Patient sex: M
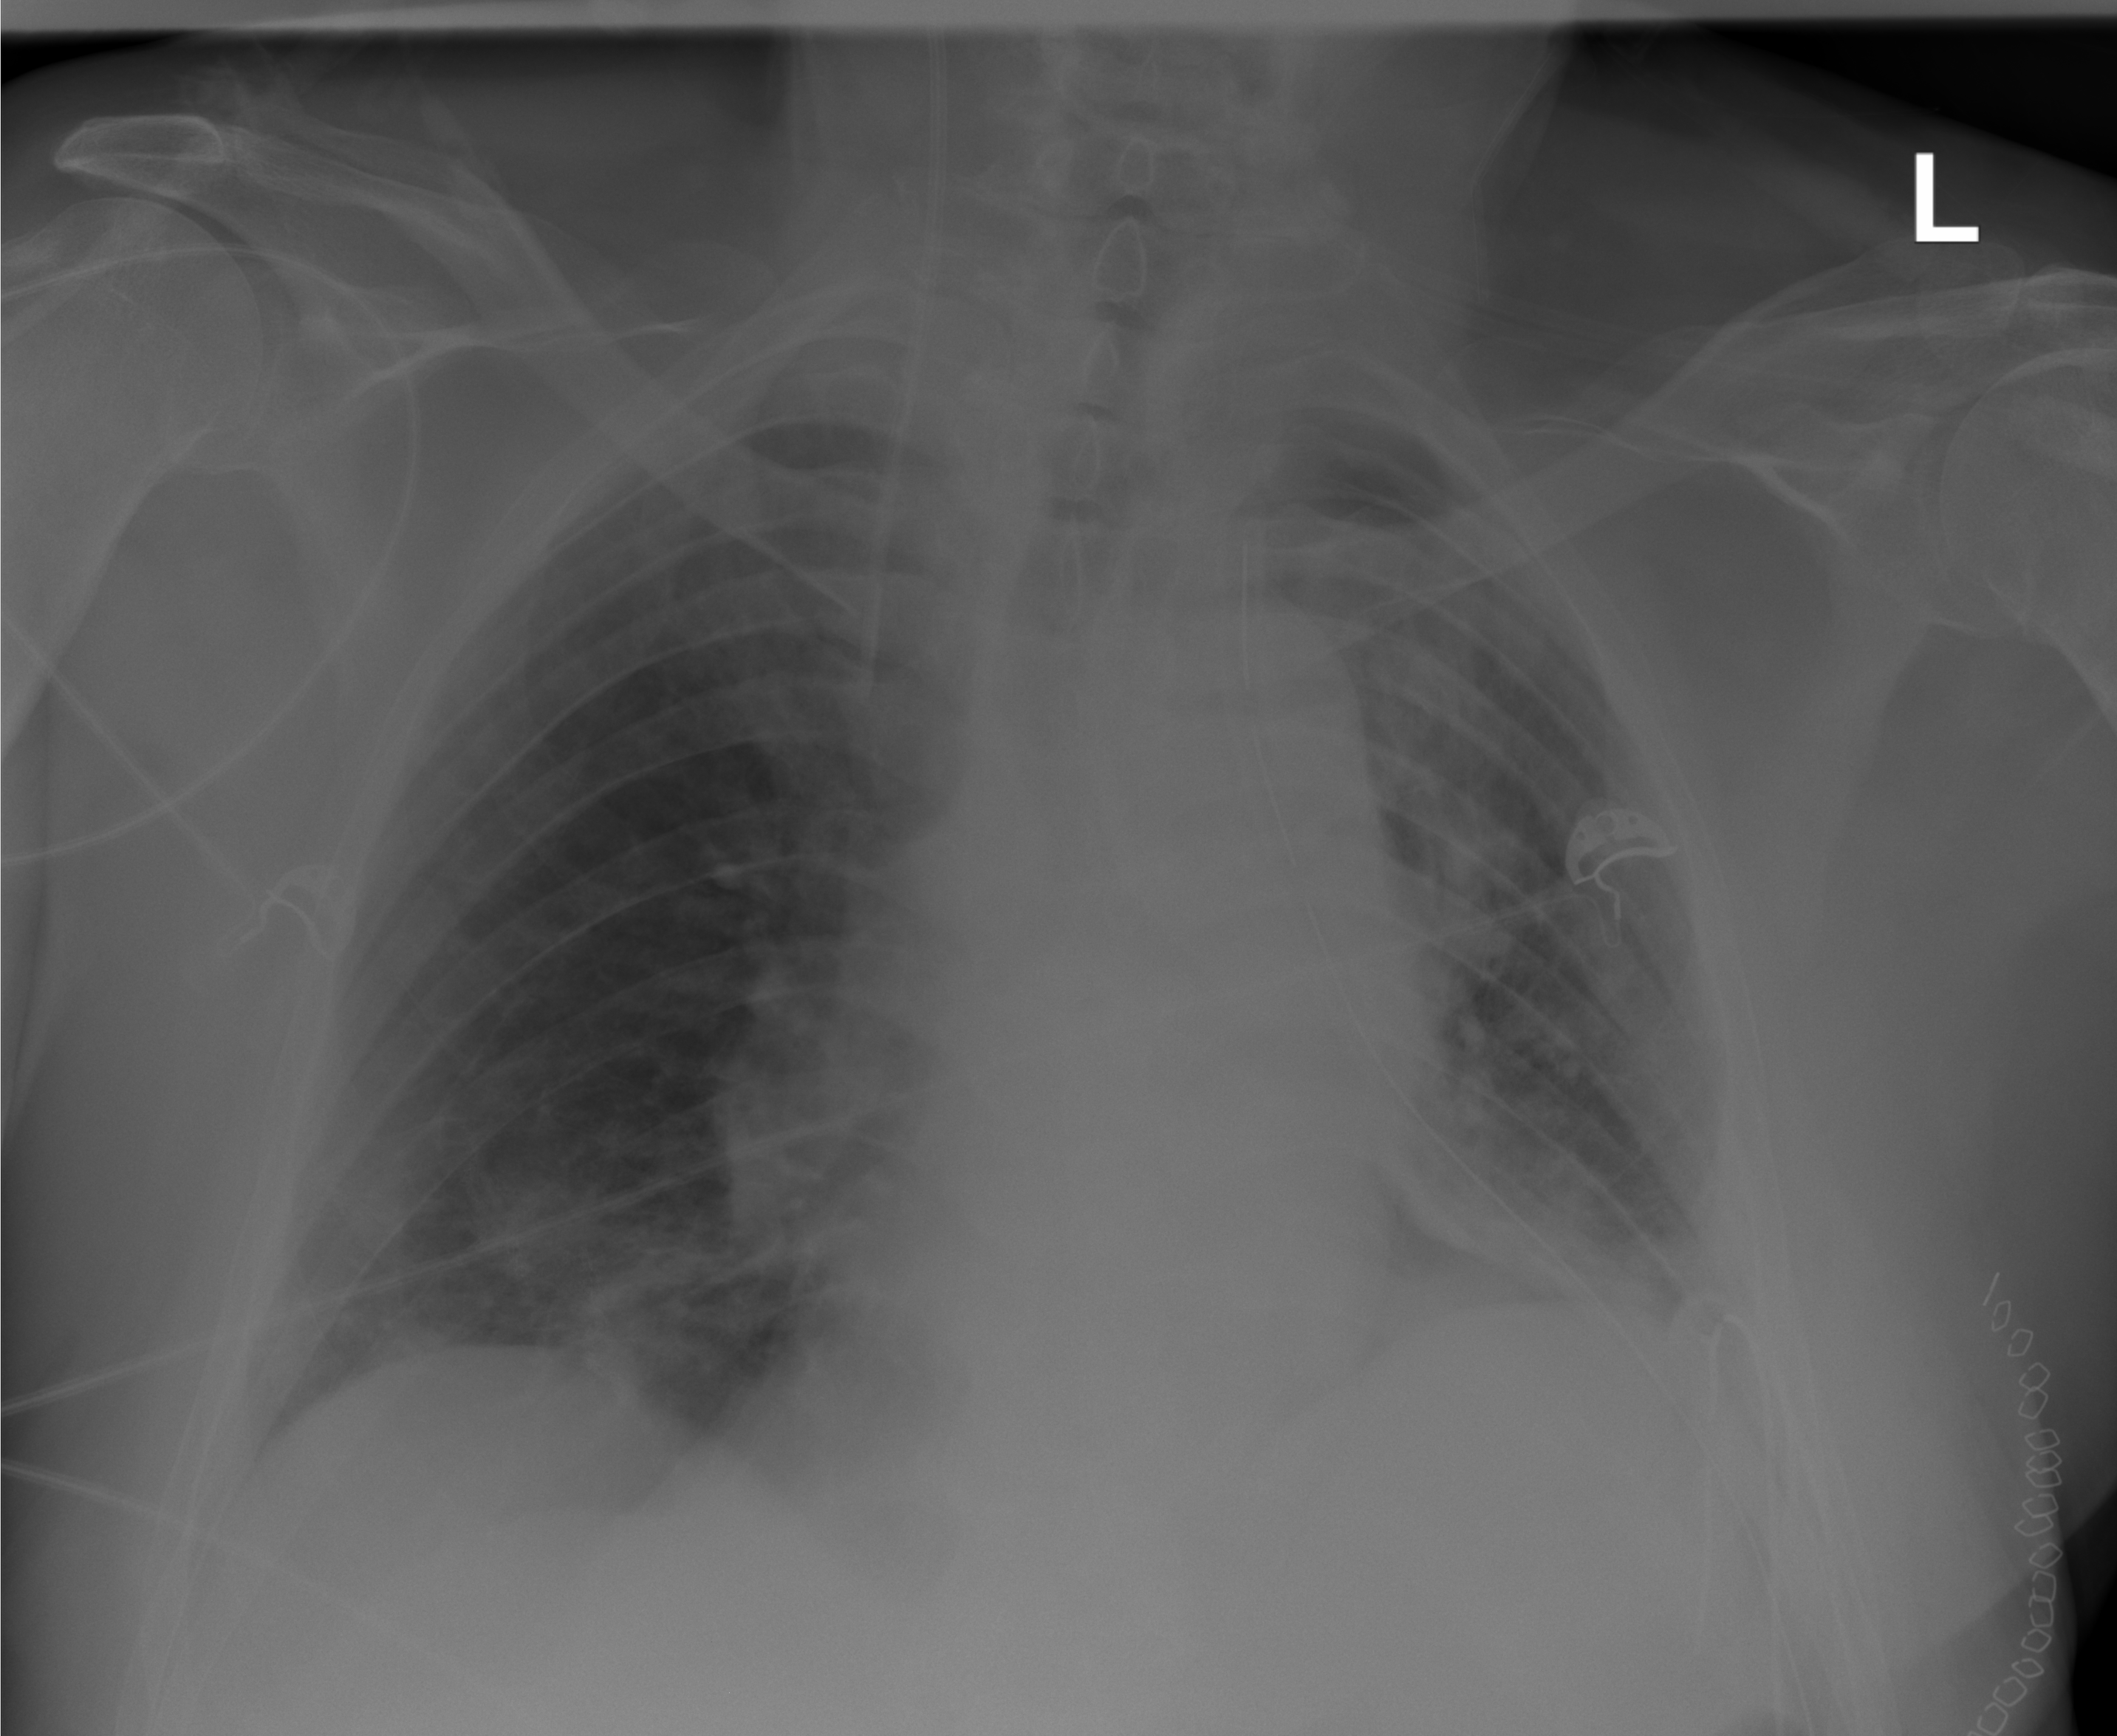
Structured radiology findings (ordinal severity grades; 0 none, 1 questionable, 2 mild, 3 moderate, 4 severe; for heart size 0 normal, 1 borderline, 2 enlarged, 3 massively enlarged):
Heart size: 0
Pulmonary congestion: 0
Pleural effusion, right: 0
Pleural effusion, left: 1
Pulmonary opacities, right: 0
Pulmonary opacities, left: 0
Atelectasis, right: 2
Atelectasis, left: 1